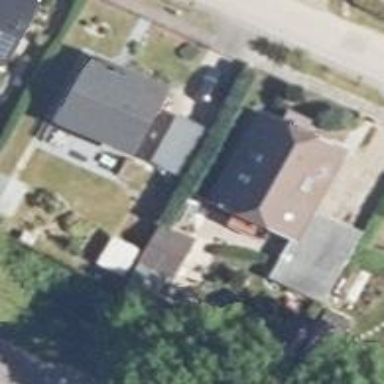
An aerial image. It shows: Detached building with half-hipped black roof made of roof tiles.